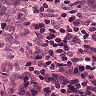
Metastatic tissue present: yes